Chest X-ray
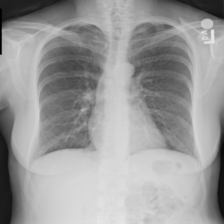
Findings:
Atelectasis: negative
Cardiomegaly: negative
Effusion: negative
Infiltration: negative
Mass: negative
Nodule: negative
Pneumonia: negative
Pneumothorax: negative
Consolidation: negative
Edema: negative
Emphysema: negative
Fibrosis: negative
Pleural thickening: negative
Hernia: negative